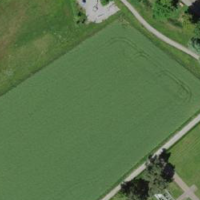
EUNIS habitat code: 53
Species observed at this site:
Caltha palustris
Veronica persica